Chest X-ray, PA view. Patient: 49 years old, sex M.
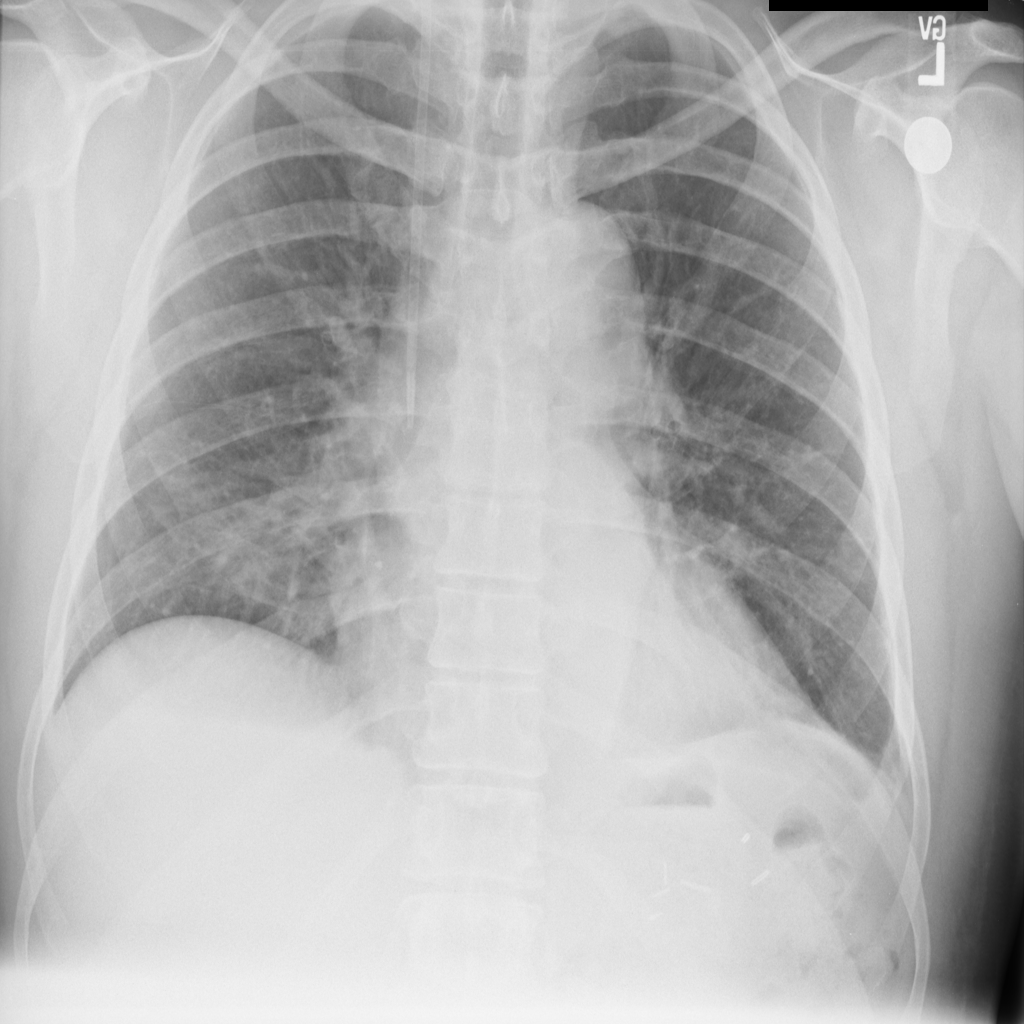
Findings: No Finding